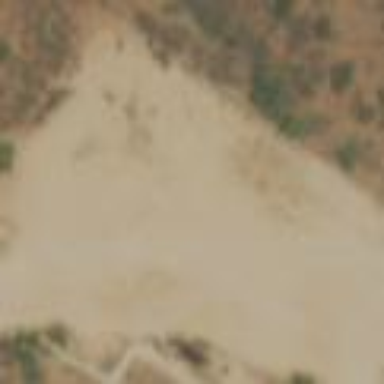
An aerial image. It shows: Wellsite surrounded by sand.